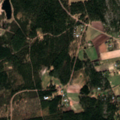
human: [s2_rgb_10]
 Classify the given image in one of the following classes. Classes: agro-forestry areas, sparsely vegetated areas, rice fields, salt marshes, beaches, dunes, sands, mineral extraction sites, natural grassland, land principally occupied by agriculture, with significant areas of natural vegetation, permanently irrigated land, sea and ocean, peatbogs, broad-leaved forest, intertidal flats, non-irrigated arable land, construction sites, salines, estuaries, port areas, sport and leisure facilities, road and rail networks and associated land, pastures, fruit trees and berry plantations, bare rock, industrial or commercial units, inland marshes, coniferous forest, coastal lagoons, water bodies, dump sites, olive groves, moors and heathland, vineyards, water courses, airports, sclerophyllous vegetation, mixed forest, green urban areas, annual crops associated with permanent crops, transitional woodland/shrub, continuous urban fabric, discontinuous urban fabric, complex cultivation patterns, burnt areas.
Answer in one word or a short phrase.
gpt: non-irrigated arable land, land principally occupied by agriculture, with significant areas of natural vegetation, coniferous forest, mixed forest